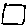
Label: square